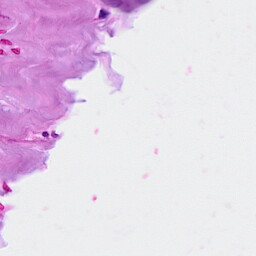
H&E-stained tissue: Breast